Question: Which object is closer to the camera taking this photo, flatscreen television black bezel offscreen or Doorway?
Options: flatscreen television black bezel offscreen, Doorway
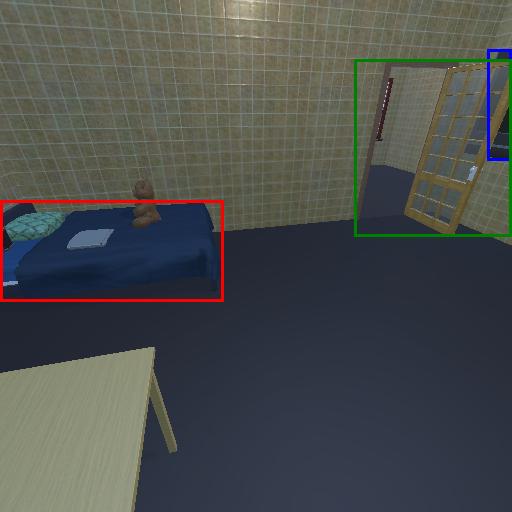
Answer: flatscreen television black bezel offscreen